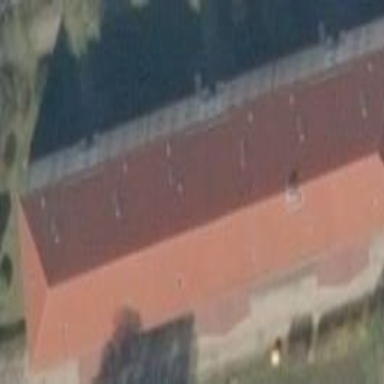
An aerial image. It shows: Hipped-roof building with apartments.